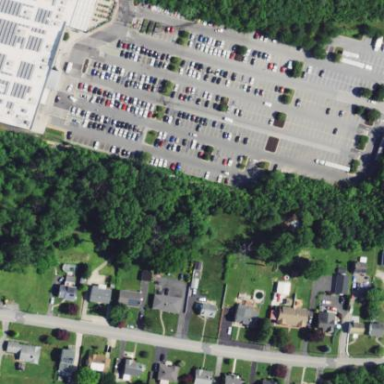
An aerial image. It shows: Parking area with surface.